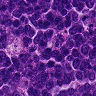
Metastatic tissue present: no